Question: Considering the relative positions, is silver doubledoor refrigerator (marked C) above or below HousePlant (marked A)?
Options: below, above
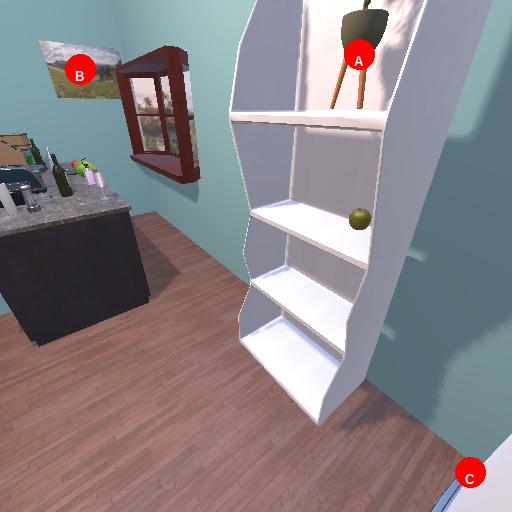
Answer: below